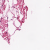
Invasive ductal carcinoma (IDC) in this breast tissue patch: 0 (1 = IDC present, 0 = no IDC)